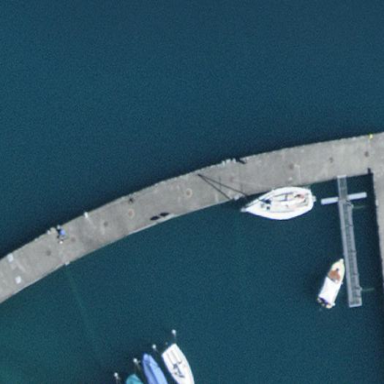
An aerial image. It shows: Man-made pier.